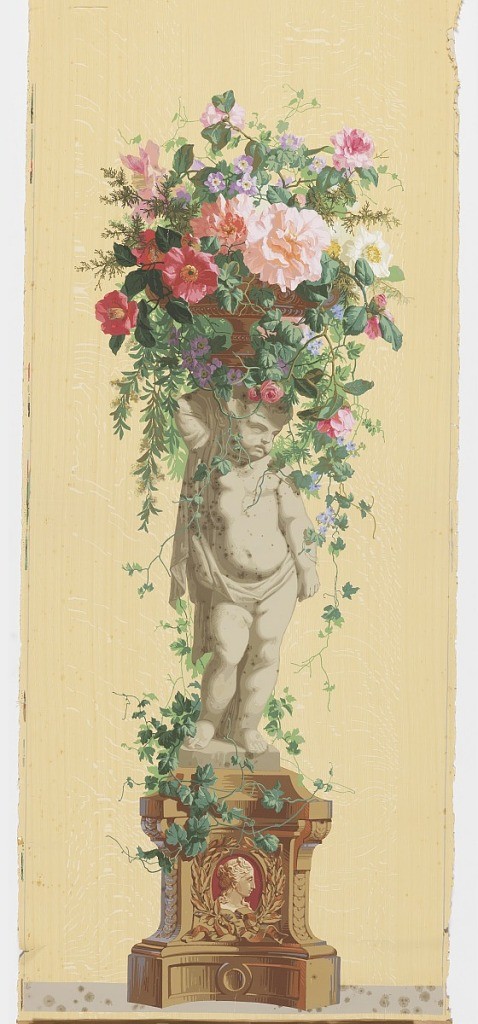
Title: Decorative panel
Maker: Jules Desfossé, French, active 1851 - 1863
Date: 1856–57
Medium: Block-printed paper
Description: Statue of an infant, standing on vine-covered pedestal, supporting a basket of vining flowers.